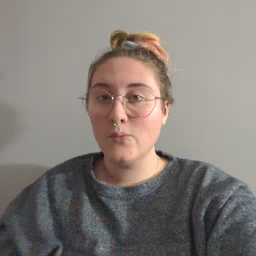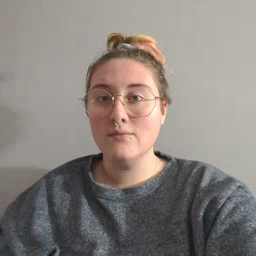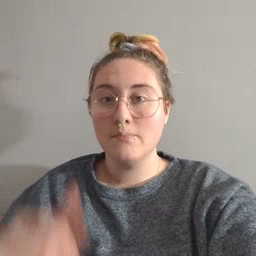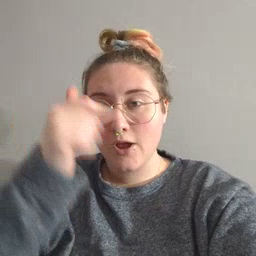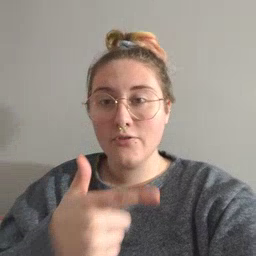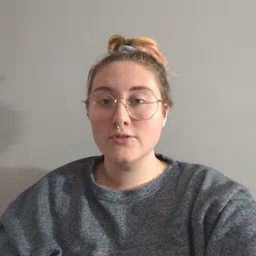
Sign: brother